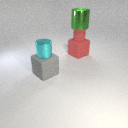
large gray rubber cube in front of large red rubber cube